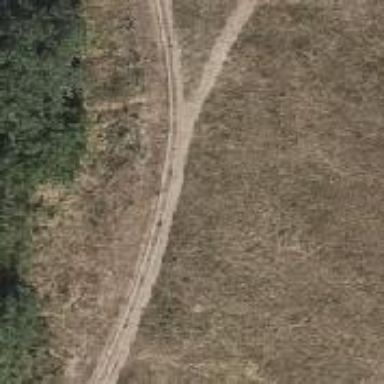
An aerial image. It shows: Dirt path.